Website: bh-photo
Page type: address-validator
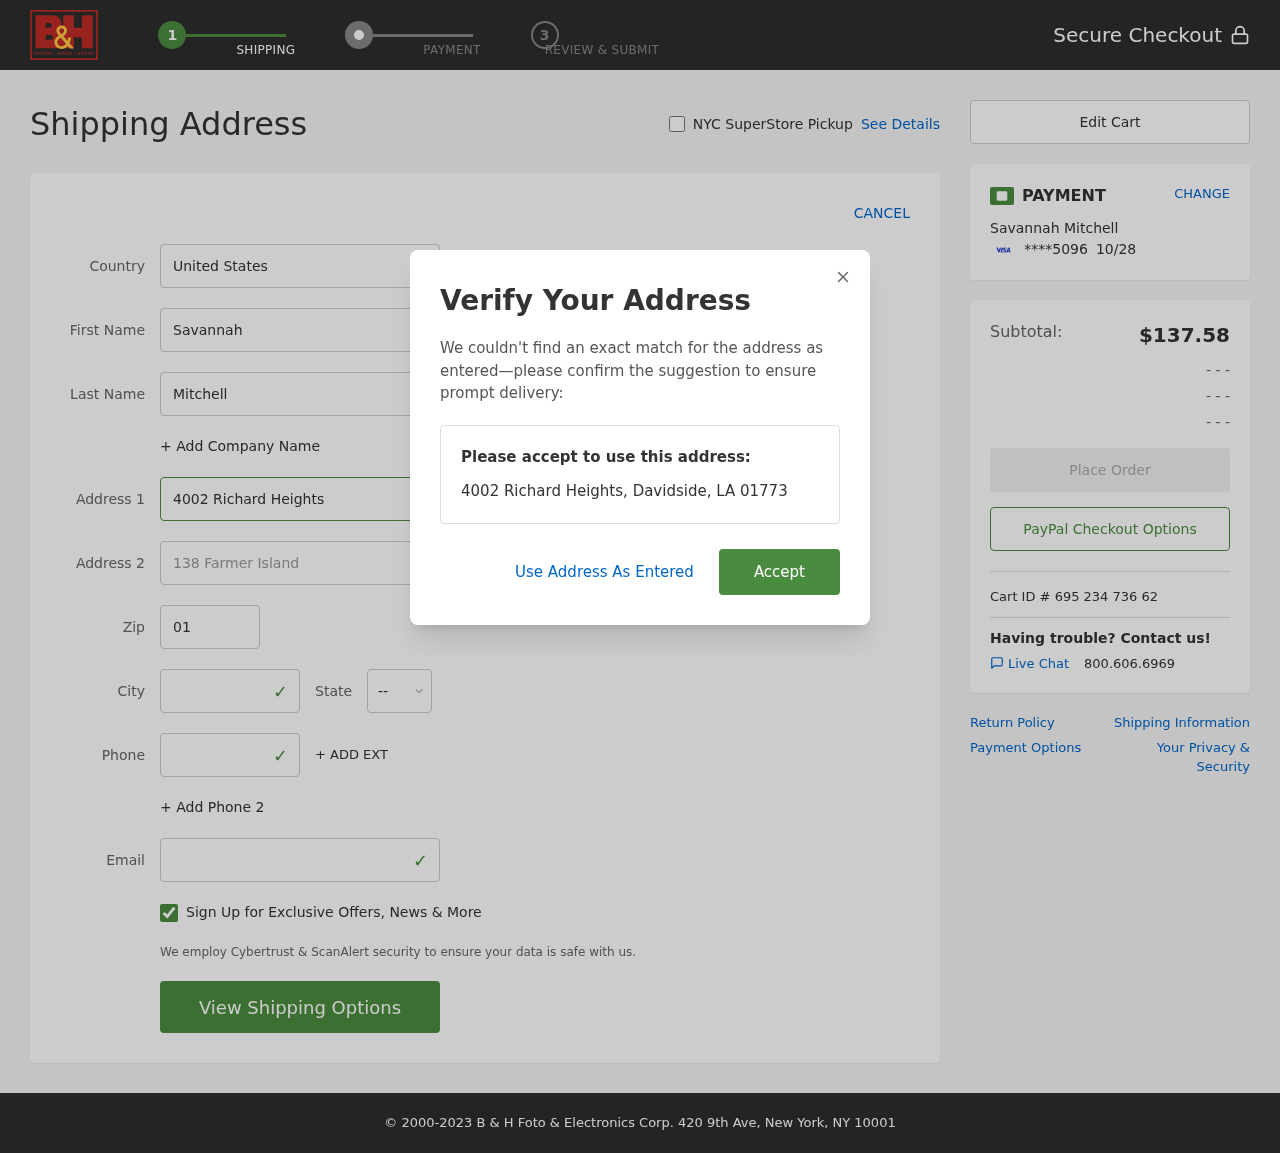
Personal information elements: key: PII_CARD_EXPIRY
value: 10/28
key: PII_CARD_LAST4
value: ****5096
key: PII_CITY
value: Davidside
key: PII_COUNTRY
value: United States
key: PII_EMAIL
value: smitchell@gmail.com
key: PII_FIRSTNAME
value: Savannah
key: PII_FULLNAME
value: Savannah Mitchell
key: PII_LASTNAME
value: Mitchell
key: PII_PHONE
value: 4156588301
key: PII_POSTCODE
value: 01773
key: PII_STATE_ABBR
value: LA
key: PII_STREET
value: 4002 Richard Heights
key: PII_STREET2
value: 138 Farmer Island
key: PII_CITY_STATE_ZIP
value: Davidside, LA 01773
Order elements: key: ORDER_SUBTOTAL
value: $137.58
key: ORDER_ID
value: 695 234 736 62